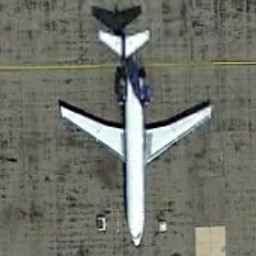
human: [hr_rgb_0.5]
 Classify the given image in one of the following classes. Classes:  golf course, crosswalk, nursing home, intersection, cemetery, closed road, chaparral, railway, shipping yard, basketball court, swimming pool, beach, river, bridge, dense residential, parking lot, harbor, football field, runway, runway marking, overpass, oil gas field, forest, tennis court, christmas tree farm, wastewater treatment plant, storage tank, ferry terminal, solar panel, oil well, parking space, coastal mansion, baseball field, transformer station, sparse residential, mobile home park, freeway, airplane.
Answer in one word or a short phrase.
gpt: airplane